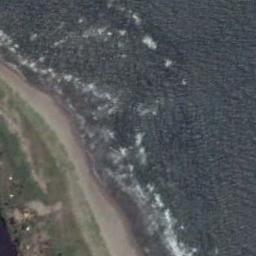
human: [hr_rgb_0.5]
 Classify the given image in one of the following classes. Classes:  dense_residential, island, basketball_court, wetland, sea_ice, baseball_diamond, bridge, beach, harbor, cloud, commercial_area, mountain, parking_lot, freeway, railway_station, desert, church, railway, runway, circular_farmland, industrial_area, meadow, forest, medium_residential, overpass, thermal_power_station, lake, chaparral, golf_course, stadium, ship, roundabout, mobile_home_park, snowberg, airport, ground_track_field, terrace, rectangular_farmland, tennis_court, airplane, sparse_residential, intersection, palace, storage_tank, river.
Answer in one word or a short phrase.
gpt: beach